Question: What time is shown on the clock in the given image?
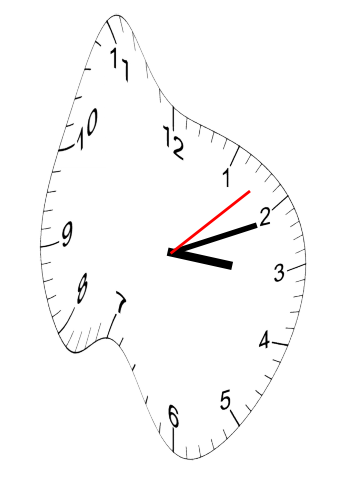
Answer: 03:11:08